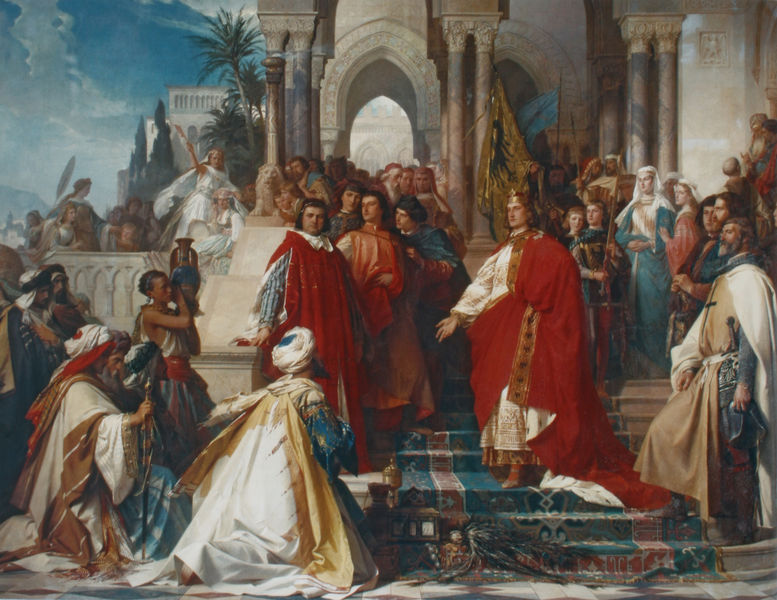
Titel: Der Hof Kaiser Friedrichs II. zu Palermo
Künstler: Georg Arthur von Ramberg
Standort: München
Institution: Maximilianeum
Schlagwörter: adler, blau, gemälde, hand, himmel, weiß, wolken, frauen, menschen, stadt, bunt, frau, männer, szene, säule, säulen, gebäude, haus, rot, malerei, menge, teppich, arm, diener, stehen, öl, gold, kelch, mantel, klassizismus, krone, renaissance, amphore, deutschland, balkon, schleppe, italien, fahne, flagge, hof, treppe, kaiser, könig, palme, stufen, knie, tor, berlin, antike, gefäss, kreuz, orient, palast, schwert, knien, mäntel, leinwand, herrscher, ritter, empfang, palmen, könige, tempel, ankunft, david, anbetung, turban, arabien, araber, sultan, winken, geschenke, morgenland, heilige drei könige, könig#, rot treppe